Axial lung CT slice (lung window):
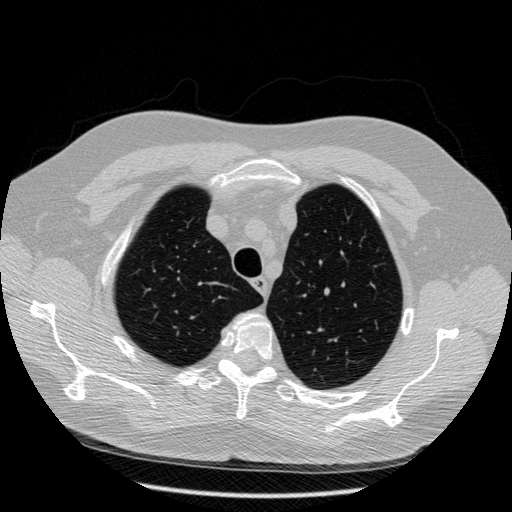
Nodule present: no